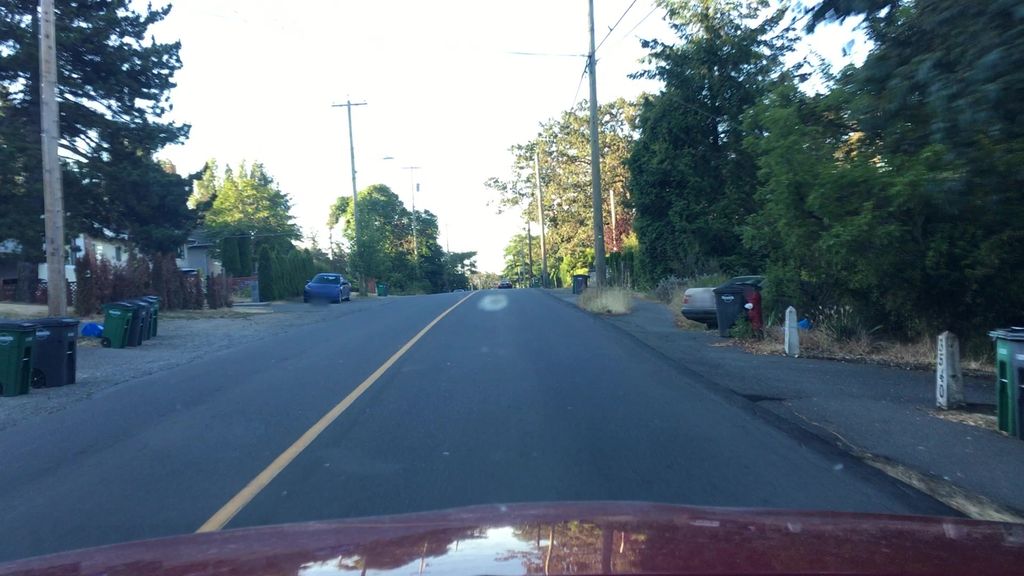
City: victoria